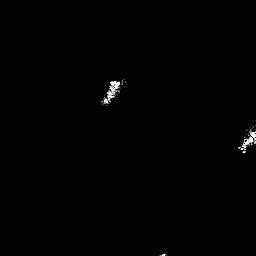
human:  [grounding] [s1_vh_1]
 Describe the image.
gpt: In the satellite image, there is  <ref>1 medium ship </ref> <box>[[38, 30, 47, 41, 0]]</box> located at center,  <ref>1 small ship </ref> <box>[[91, 50, 99, 58, 0]]</box> located at right.